Interaction volume radius: 5 \u00c5
Interaction volume height: 15 \u00c5
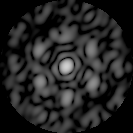
Disorder parameter: 0.667